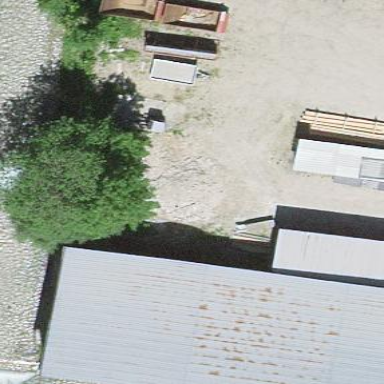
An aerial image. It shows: Rural barn.